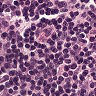
Metastatic tissue present: no